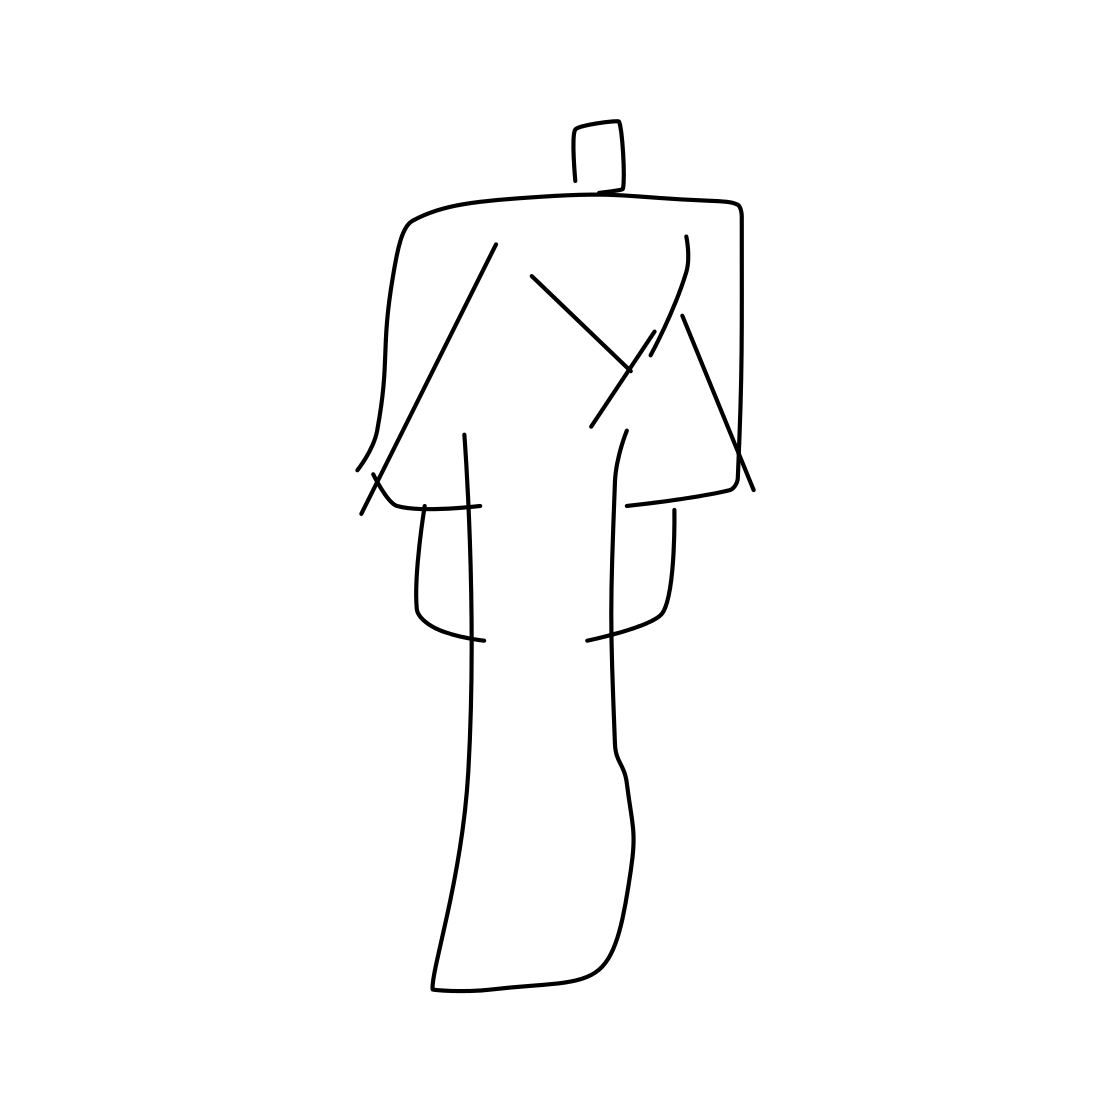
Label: tablelamp